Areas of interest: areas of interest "Hotel"
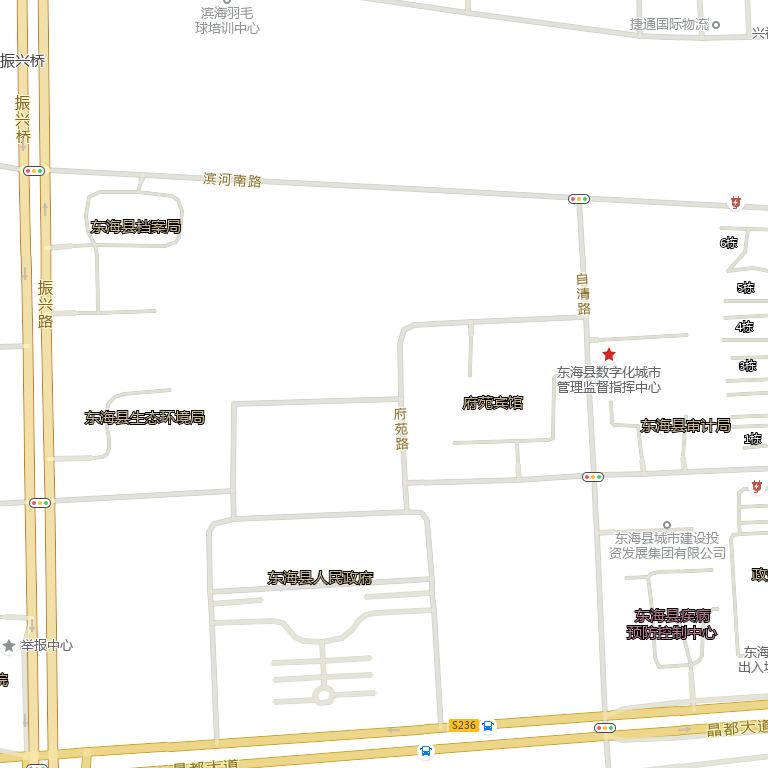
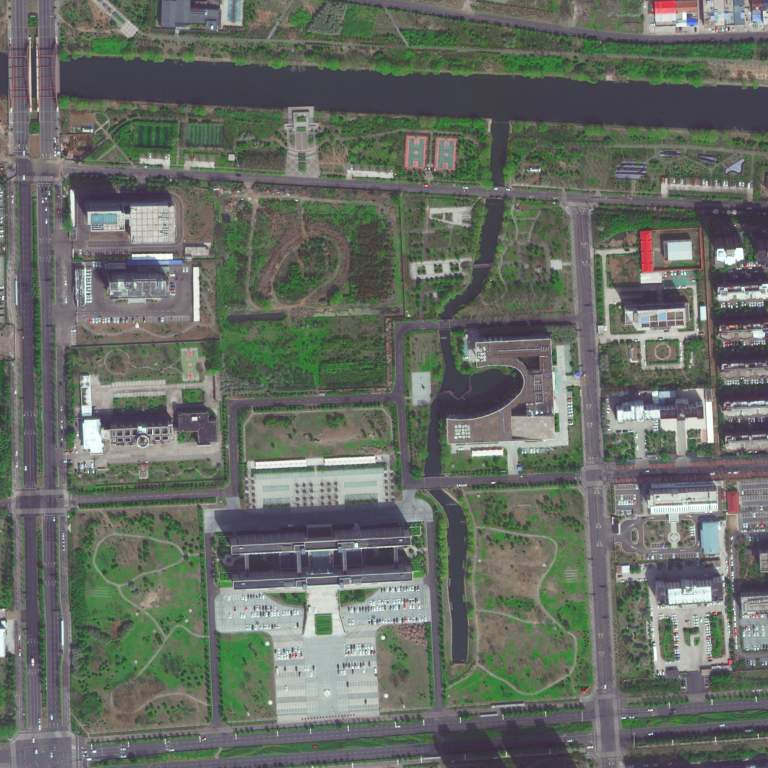